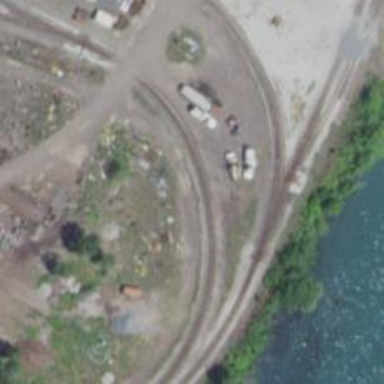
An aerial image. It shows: Railway spur service.